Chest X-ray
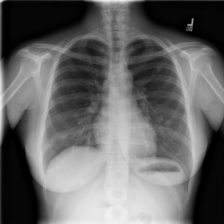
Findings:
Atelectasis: negative
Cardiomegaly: negative
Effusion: negative
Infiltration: negative
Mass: negative
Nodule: negative
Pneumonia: negative
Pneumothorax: negative
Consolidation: negative
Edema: negative
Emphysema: negative
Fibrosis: negative
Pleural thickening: negative
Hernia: negative